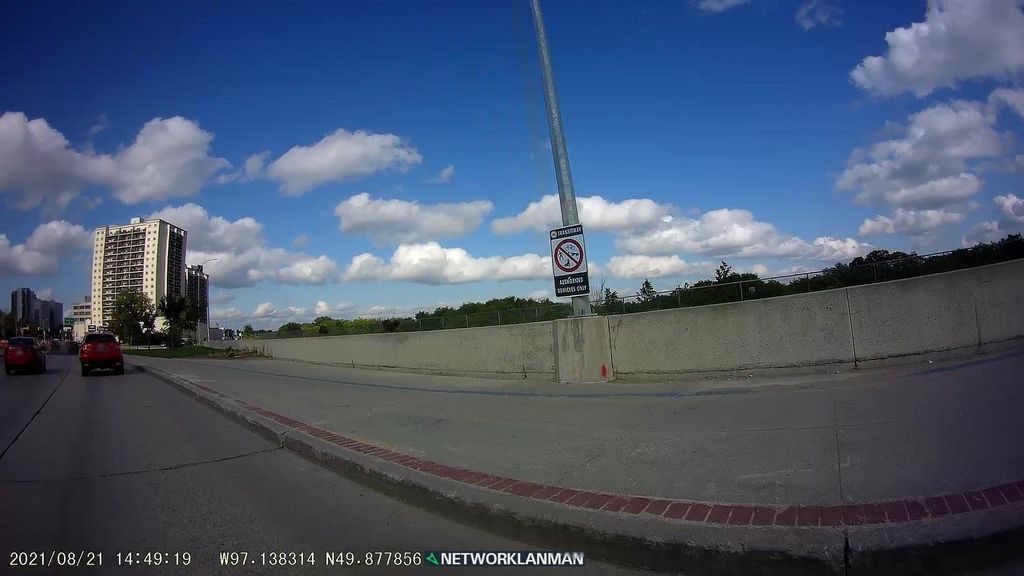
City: winnipeg